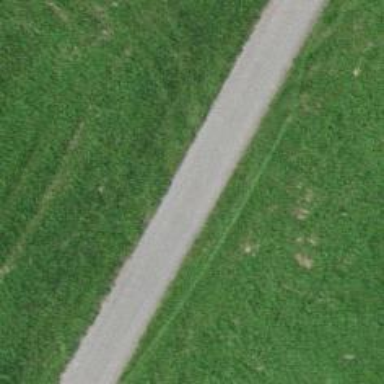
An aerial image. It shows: Paved track with grade1 quality.